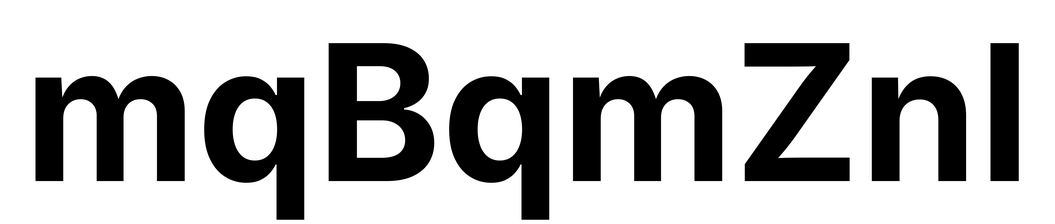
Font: Inter_Bold